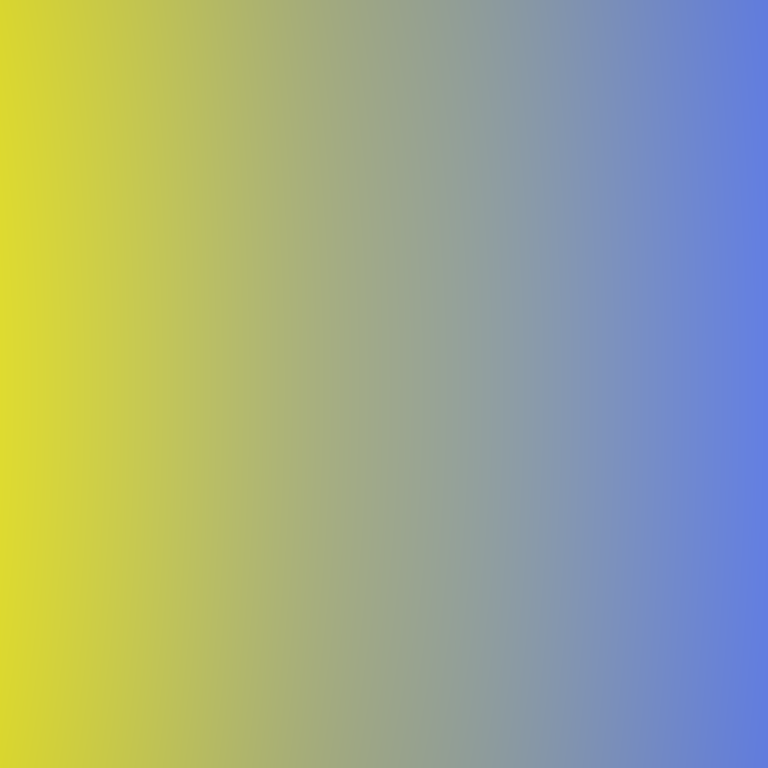
Abstract light effect, smooth gradient from yellow to blue, calm atmosphere, soft blend, no room, no furniture, no objects.